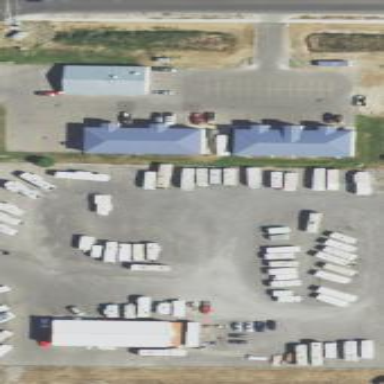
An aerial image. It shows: Trailer shop.